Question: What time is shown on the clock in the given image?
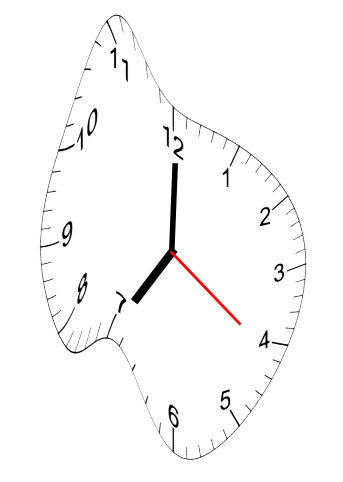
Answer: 07:00:21